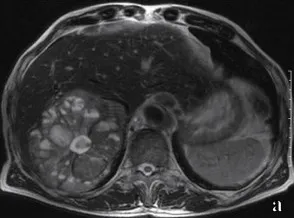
Primary hepatic carcinoid tumor in 70-year-old male. An axial T2-weighted MR image (a) shows the hepatic mass, which included multiple cystic areas with shading.
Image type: radiology (mri)